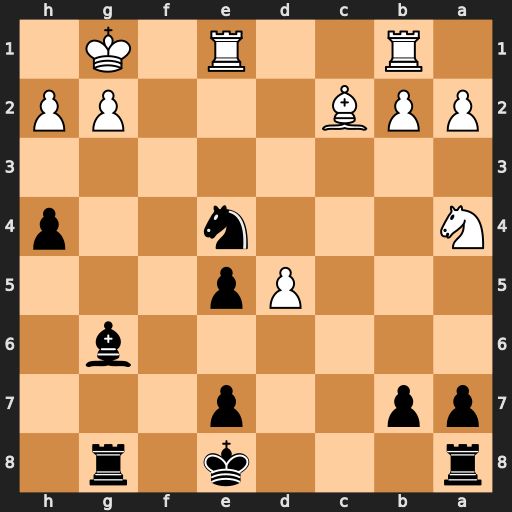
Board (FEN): r3k1r1/pp2p3/6b1/3Pp3/N3n2p/8/PPB3PP/1R2R1K1
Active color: b
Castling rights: q
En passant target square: -
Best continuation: Nd2 Bxg6+ Rxg6 Rbc1 Nf3+ Kf2 Nxe1